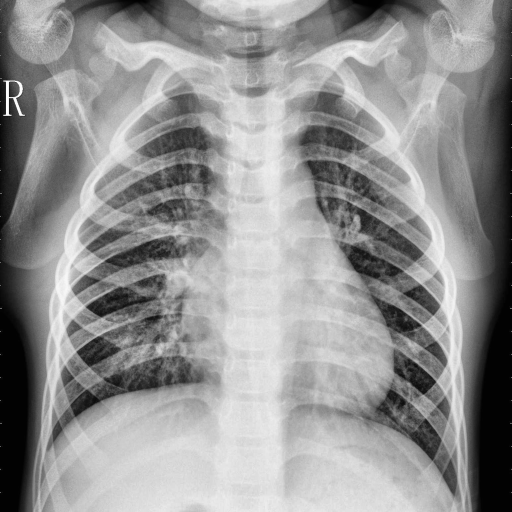
Finding: PNEUMONIA